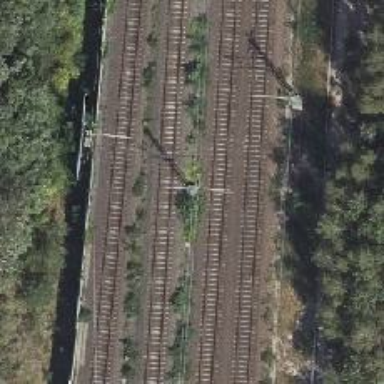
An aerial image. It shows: Catenary mast for power lines.